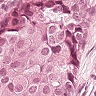
Metastatic tissue present: yes